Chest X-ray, AP view. Patient: 68 years old, sex F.
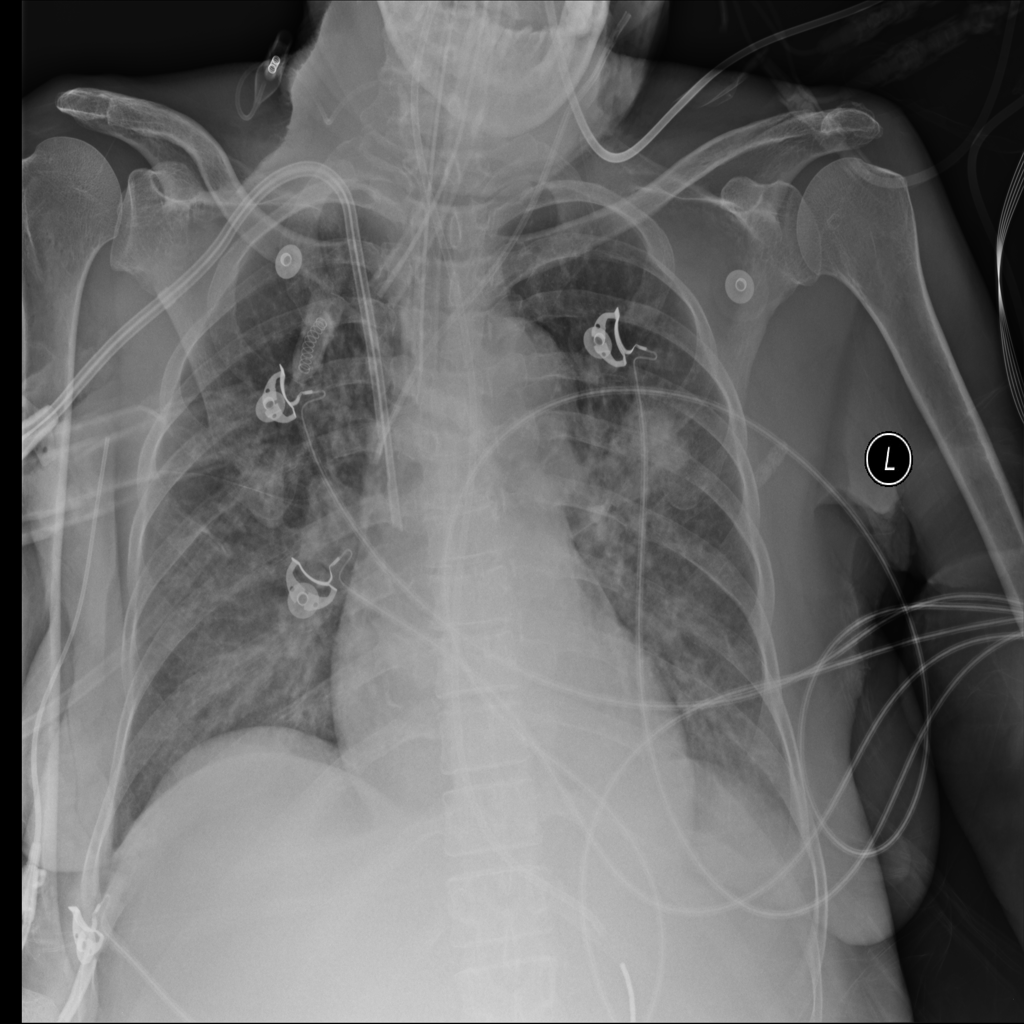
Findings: Consolidation